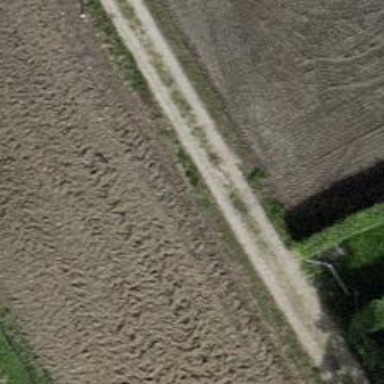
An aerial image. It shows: Dirt track with grade5 tracktype.